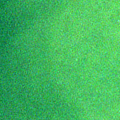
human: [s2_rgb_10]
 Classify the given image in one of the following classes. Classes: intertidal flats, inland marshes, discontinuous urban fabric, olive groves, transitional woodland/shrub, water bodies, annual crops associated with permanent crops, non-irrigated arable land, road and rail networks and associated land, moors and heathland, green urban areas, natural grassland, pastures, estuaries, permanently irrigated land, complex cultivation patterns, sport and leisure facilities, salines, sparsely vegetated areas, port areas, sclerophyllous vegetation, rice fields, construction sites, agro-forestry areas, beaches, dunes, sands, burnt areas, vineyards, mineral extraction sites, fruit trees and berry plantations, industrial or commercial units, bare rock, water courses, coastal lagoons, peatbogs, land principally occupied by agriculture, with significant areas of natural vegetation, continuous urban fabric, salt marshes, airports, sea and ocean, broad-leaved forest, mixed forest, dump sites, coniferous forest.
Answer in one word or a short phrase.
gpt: sea and ocean